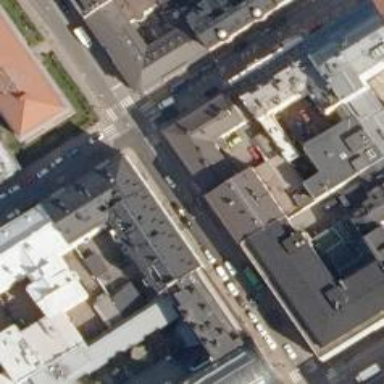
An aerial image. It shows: Half-hipped roof on apartment building.